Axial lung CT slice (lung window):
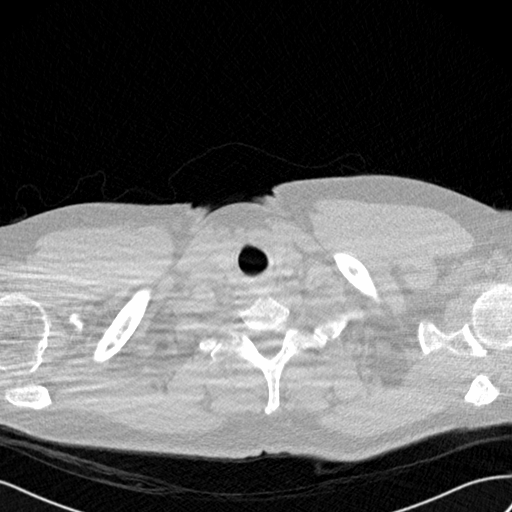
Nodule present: no